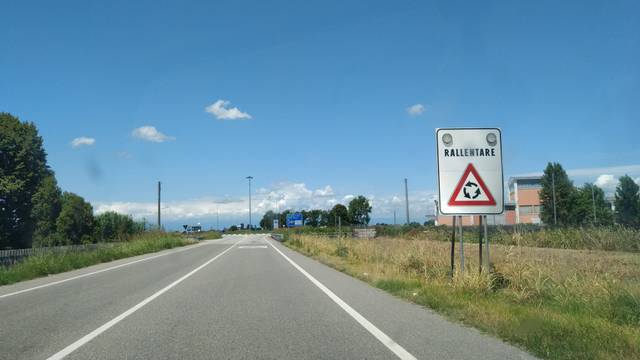
Region: Italy
Coordinates: 45.288, 8.456